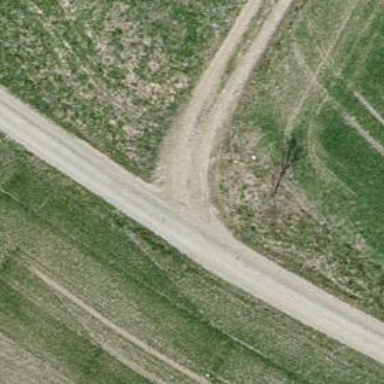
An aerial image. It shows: Gravel track road.